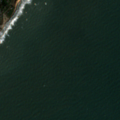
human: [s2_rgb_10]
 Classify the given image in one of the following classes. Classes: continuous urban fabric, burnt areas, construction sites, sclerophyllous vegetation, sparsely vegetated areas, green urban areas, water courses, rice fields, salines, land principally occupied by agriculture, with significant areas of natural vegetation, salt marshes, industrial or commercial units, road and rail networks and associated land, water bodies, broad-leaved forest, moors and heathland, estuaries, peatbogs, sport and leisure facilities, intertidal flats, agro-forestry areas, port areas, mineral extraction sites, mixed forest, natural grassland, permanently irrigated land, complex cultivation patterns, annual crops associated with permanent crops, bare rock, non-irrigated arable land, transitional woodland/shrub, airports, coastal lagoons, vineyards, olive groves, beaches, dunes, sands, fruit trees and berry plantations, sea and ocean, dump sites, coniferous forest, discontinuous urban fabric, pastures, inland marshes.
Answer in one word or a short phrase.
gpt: pastures, land principally occupied by agriculture, with significant areas of natural vegetation, sea and ocean